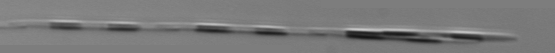
Label: Pseudo-nitzschia